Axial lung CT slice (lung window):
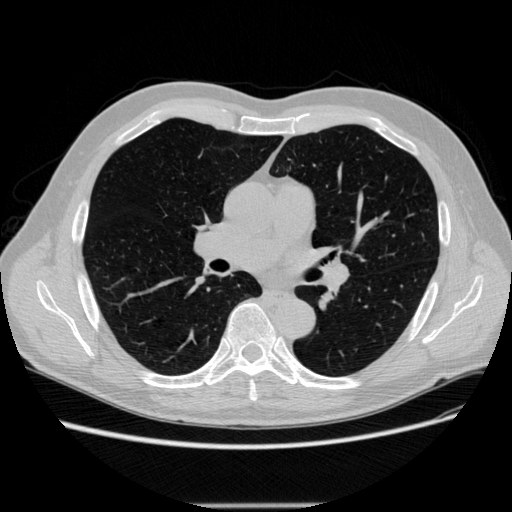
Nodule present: no